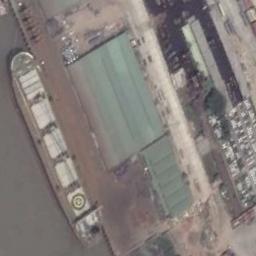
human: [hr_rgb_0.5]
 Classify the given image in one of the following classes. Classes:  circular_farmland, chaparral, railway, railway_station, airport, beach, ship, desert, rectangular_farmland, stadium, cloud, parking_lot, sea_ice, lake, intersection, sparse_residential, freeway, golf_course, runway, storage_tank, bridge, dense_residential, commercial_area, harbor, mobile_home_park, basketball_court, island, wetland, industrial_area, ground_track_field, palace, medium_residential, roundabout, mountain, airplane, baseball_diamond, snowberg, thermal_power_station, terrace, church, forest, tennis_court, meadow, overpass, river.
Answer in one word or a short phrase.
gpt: ship